Platform: macOS
Application: Arc Browser
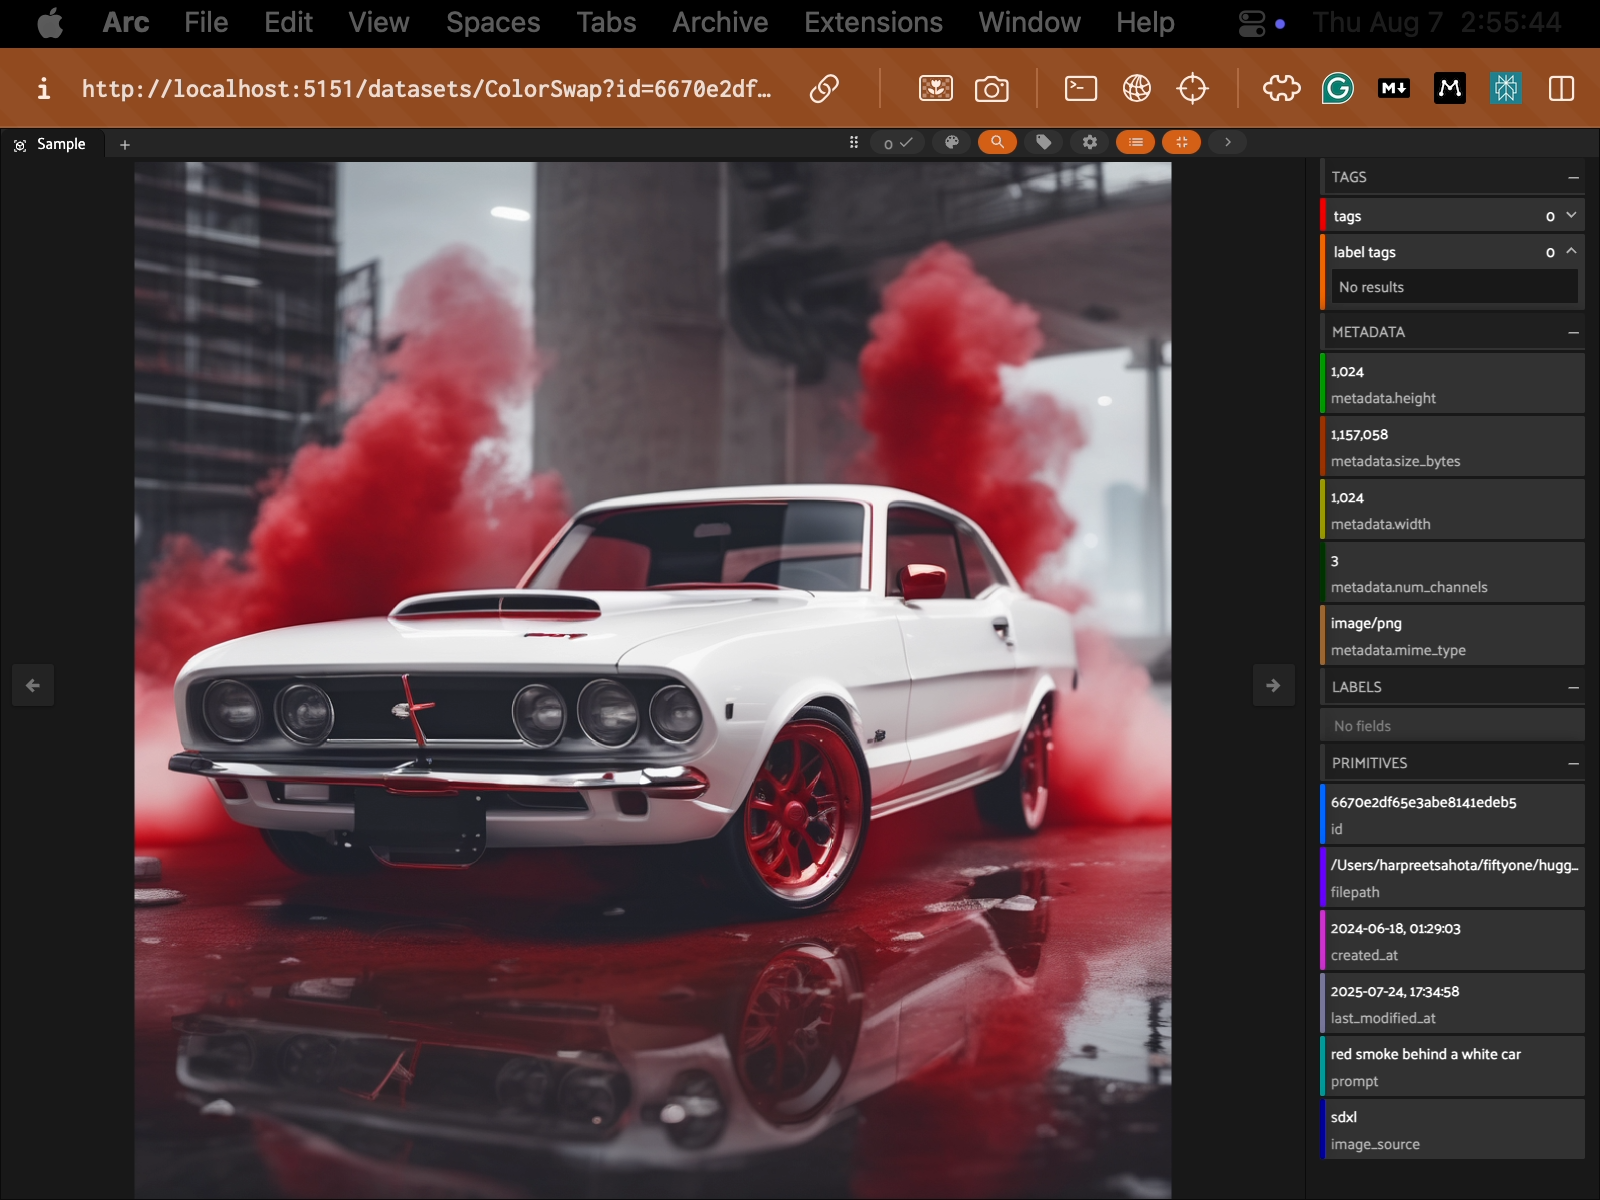
task_description: Hide the sidebar from the sample modal
action_type: click
element_info: Icon
steps_since_start: 1